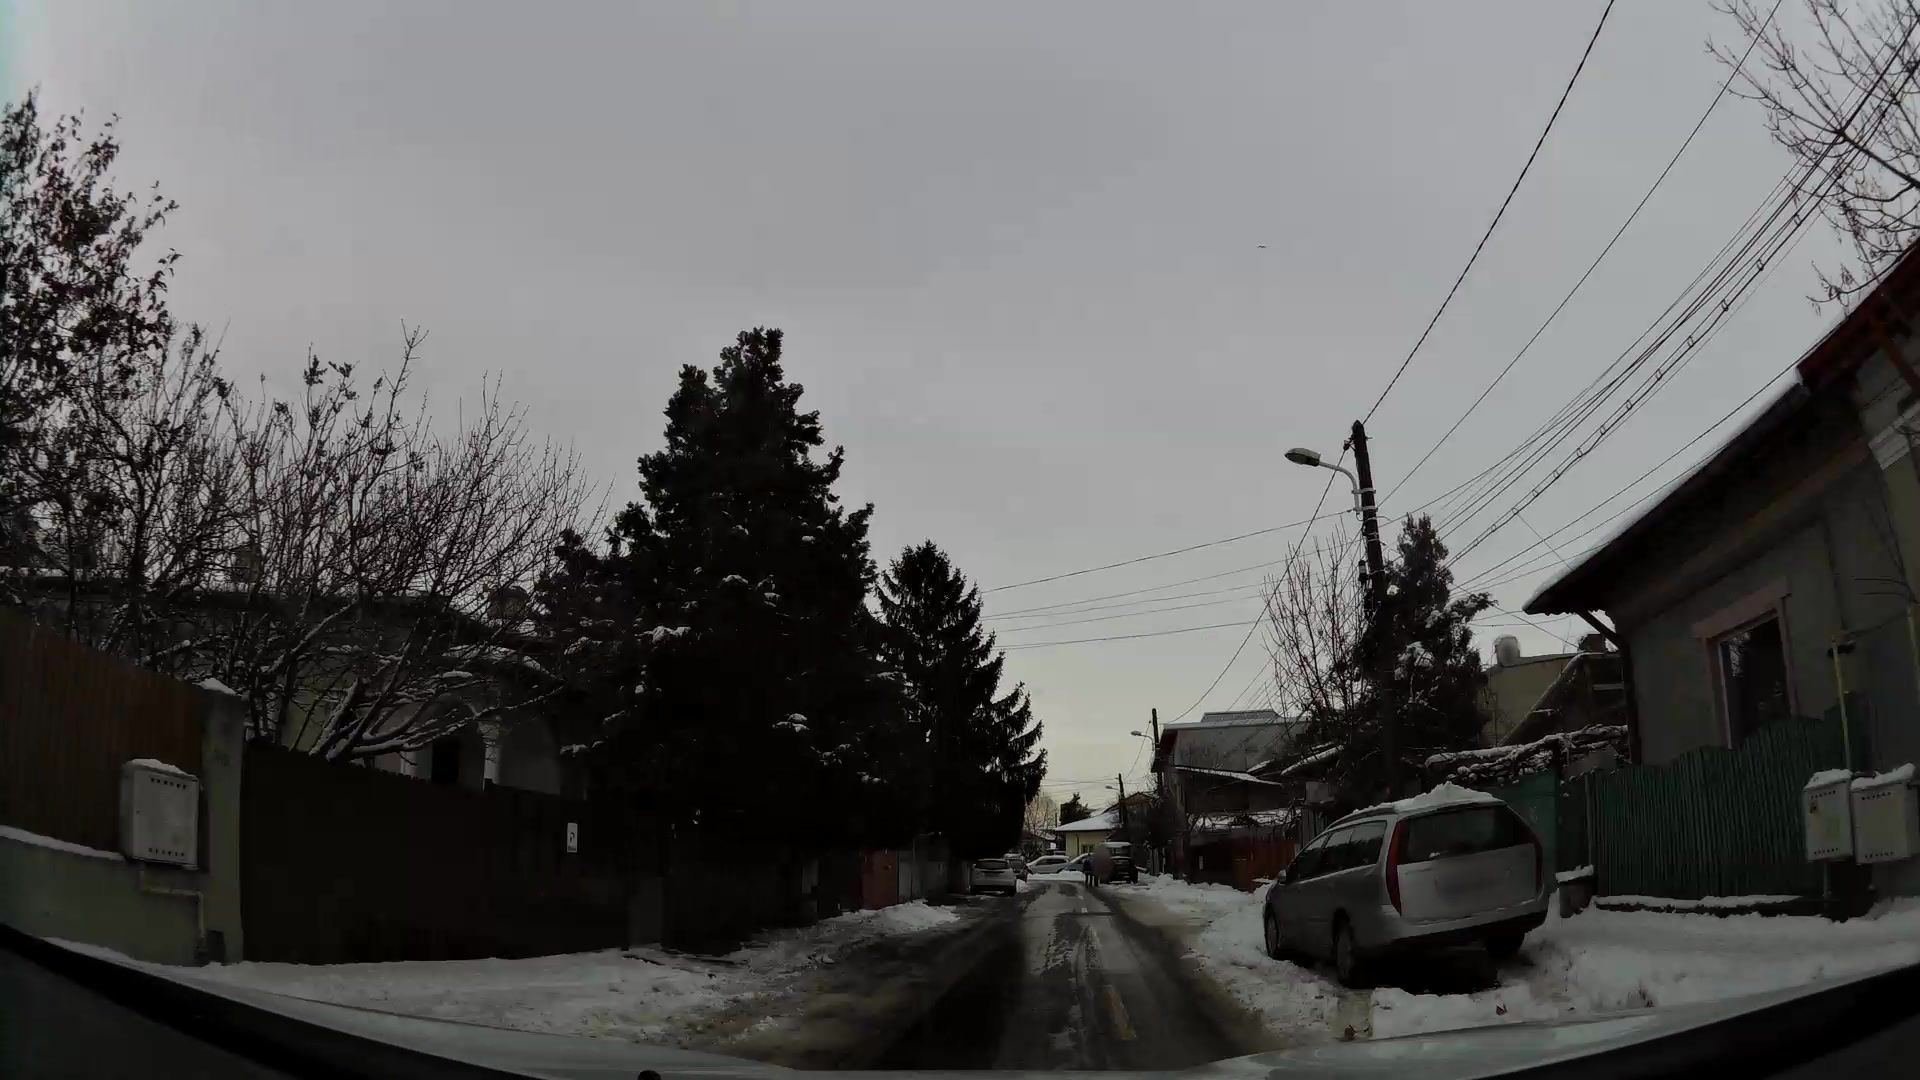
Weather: snowy
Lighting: day
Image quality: good
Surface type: driving surface
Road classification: residential
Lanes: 2
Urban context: urban centre
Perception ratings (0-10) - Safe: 4.65, Lively: 5.67, Beautiful: 2.02, Boring: 3.06, Depressing: 9.06, Wealthy: 1.84